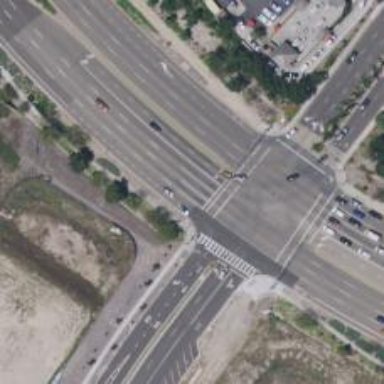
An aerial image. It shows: Secondary road with separate asphalt sidewalk.